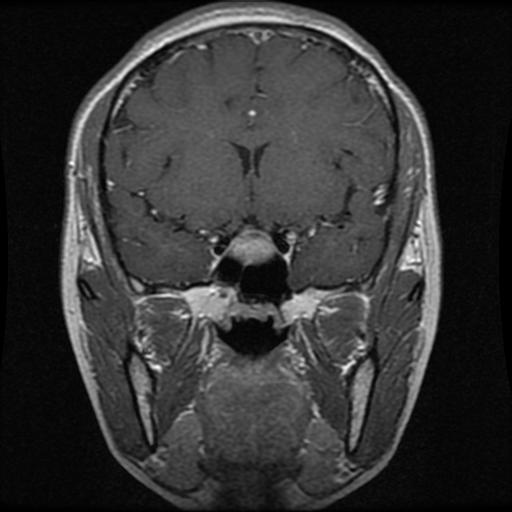
Label: pituitary